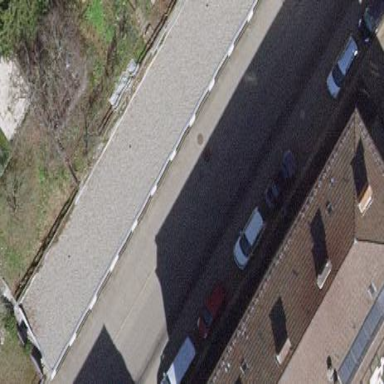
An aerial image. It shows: Garages with flat roofs.